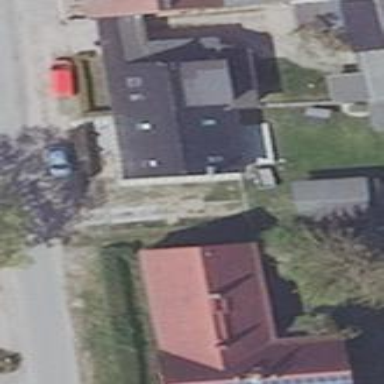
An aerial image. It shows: House with multiple building parts.